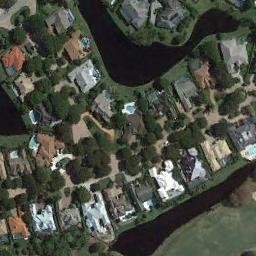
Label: dense_residential